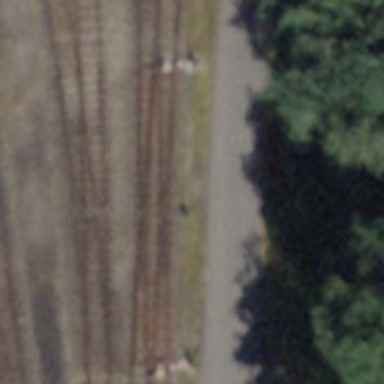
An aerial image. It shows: Railway switch.